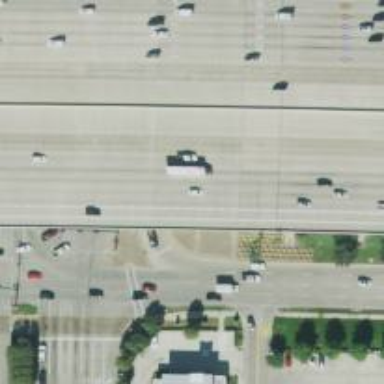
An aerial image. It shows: Frontage road connected to secondary link.